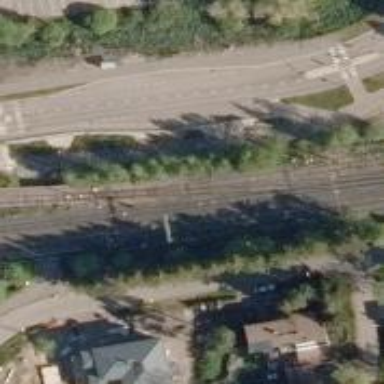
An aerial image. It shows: Railway yard.